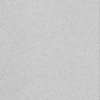
Label: dusty